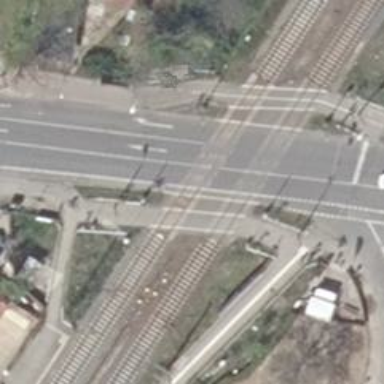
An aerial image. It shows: Level railway crossing with lights and double half barrier.